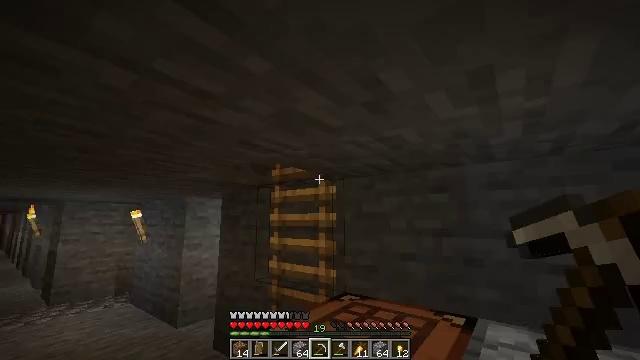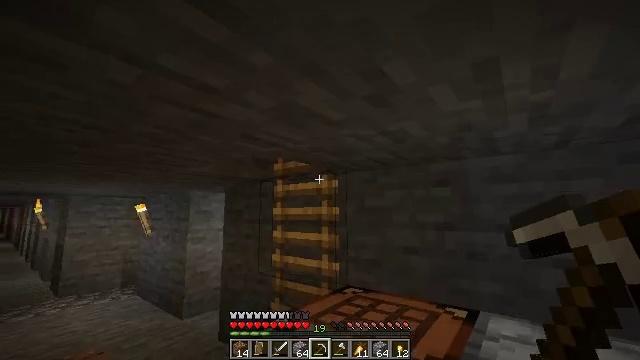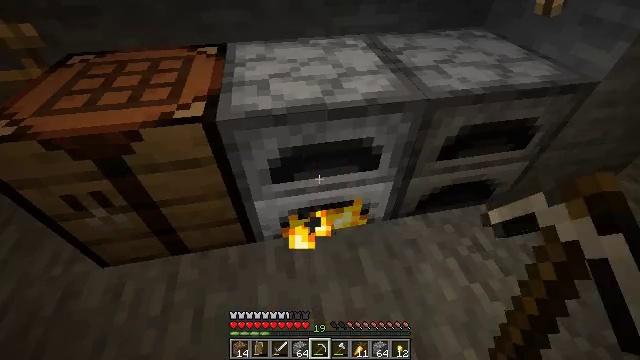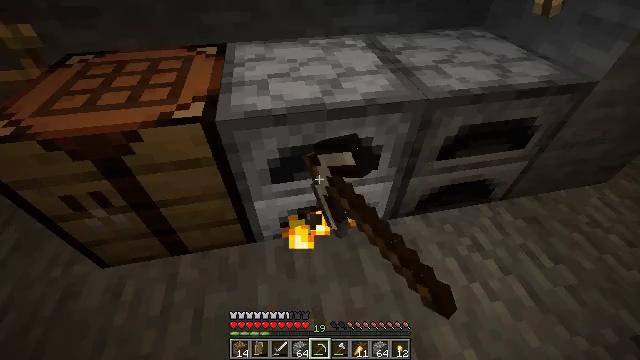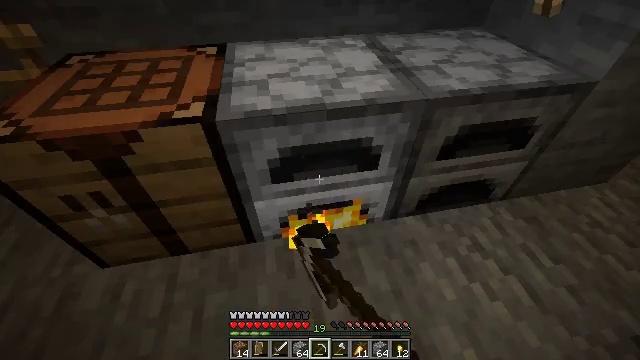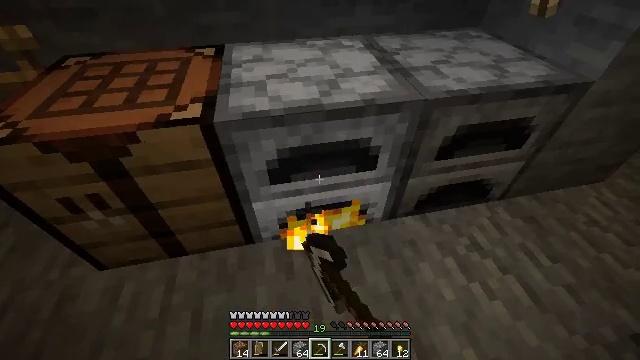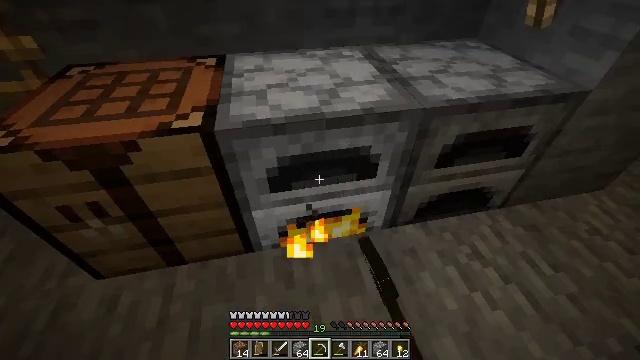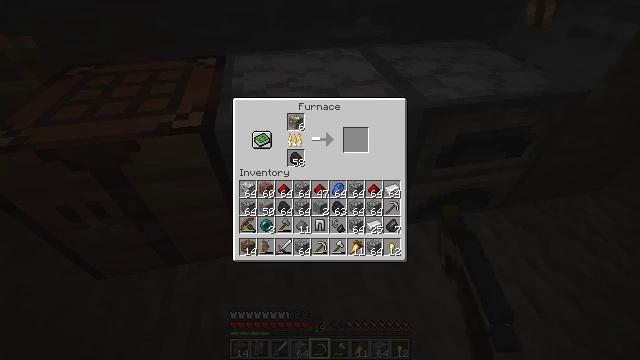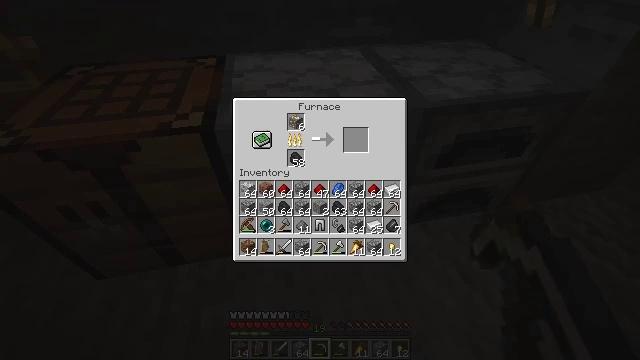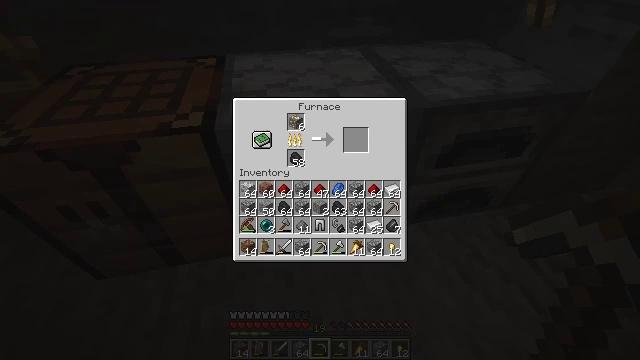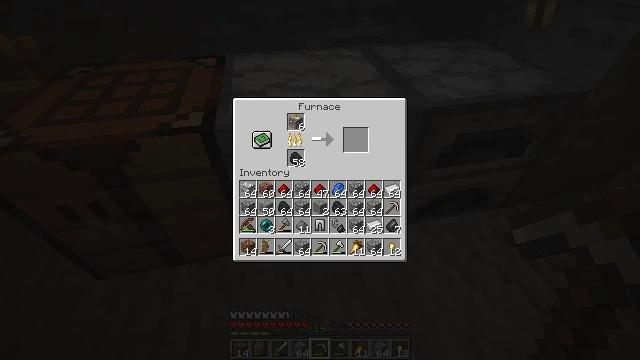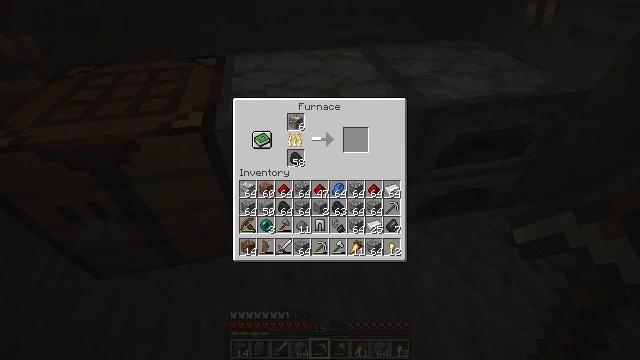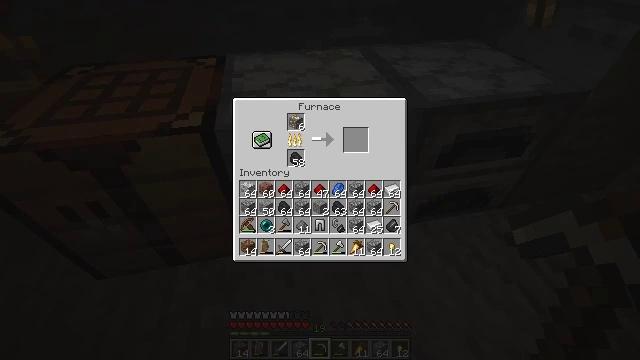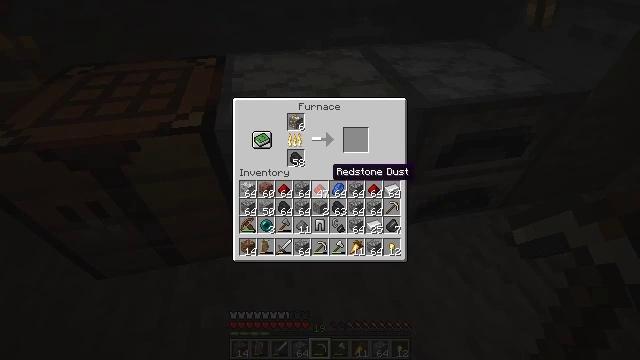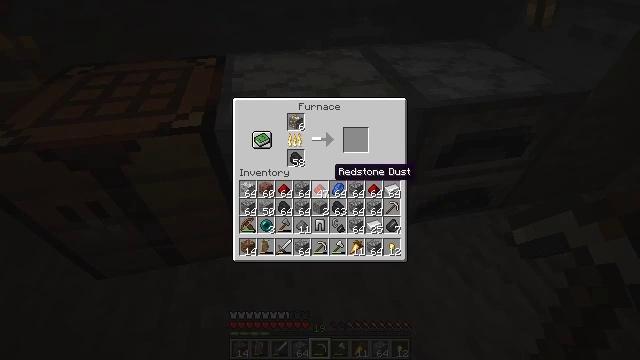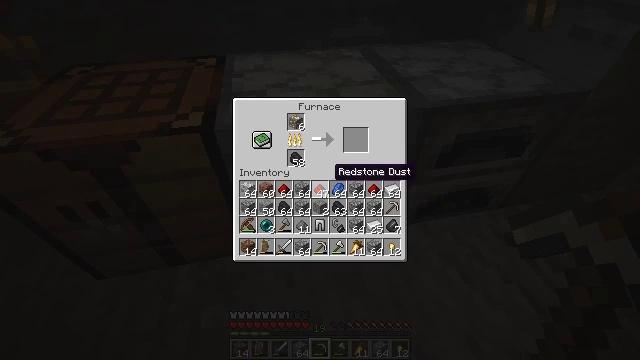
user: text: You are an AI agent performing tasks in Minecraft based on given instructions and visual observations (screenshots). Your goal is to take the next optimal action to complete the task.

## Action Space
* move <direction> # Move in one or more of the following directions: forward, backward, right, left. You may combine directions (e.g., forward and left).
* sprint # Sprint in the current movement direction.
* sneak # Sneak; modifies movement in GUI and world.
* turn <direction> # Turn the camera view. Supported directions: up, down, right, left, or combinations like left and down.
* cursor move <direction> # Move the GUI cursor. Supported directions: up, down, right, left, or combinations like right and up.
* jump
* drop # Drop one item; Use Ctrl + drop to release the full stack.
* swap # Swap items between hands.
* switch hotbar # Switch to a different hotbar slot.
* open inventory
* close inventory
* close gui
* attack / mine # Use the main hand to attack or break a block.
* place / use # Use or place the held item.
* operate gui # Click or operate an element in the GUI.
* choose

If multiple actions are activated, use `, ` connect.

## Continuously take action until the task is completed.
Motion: motion action
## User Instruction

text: Remove a crossbow from the inventory.
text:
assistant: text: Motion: no_op
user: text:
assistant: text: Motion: turn right and down, use / place
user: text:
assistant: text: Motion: no_op
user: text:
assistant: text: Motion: no_op
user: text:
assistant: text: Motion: no_op
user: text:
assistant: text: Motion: turn up
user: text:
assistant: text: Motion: no_op
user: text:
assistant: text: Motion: no_op
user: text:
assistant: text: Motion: no_op
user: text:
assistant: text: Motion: no_op
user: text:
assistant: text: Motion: no_op
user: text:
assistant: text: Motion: no_op
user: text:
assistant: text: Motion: no_op
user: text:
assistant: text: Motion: no_op
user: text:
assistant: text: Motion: no_op
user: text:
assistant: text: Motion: no_op
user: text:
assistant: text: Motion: no_op
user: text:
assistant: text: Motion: no_op
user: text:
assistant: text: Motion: no_op
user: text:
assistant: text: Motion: no_op
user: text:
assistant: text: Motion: turn left
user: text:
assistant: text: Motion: no_op
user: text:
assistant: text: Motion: no_op
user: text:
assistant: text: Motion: no_op
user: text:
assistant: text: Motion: no_op
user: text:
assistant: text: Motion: no_op
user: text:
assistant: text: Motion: no_op
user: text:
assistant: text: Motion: no_op
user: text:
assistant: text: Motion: no_op
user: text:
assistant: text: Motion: no_op